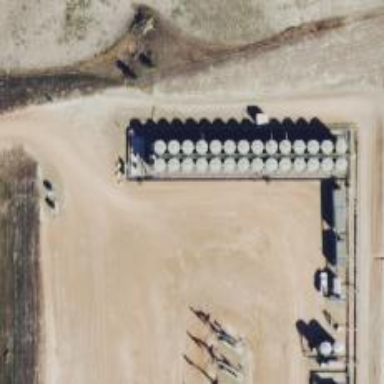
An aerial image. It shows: Storage tank with man-made structure.